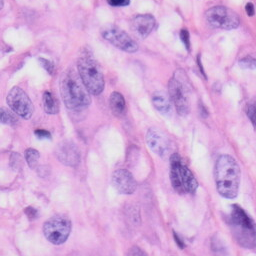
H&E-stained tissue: Skin